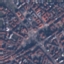
Land use / land cover class: Residential